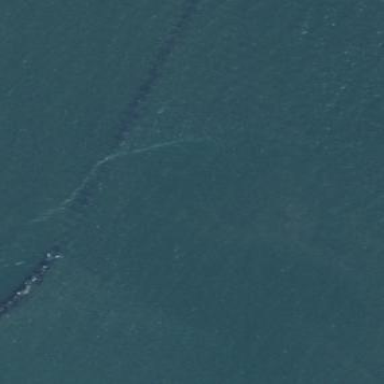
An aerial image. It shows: Natural reef with pilings.